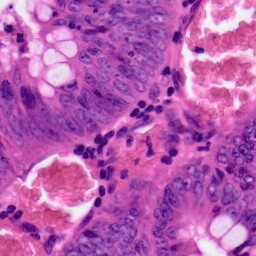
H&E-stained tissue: Colon